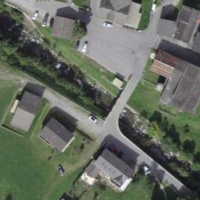
EUNIS habitat code: 54
Species observed at this site:
Pararge aegeria
Aporia crataegi
Prunella collaris
Macroglossum stellatarum